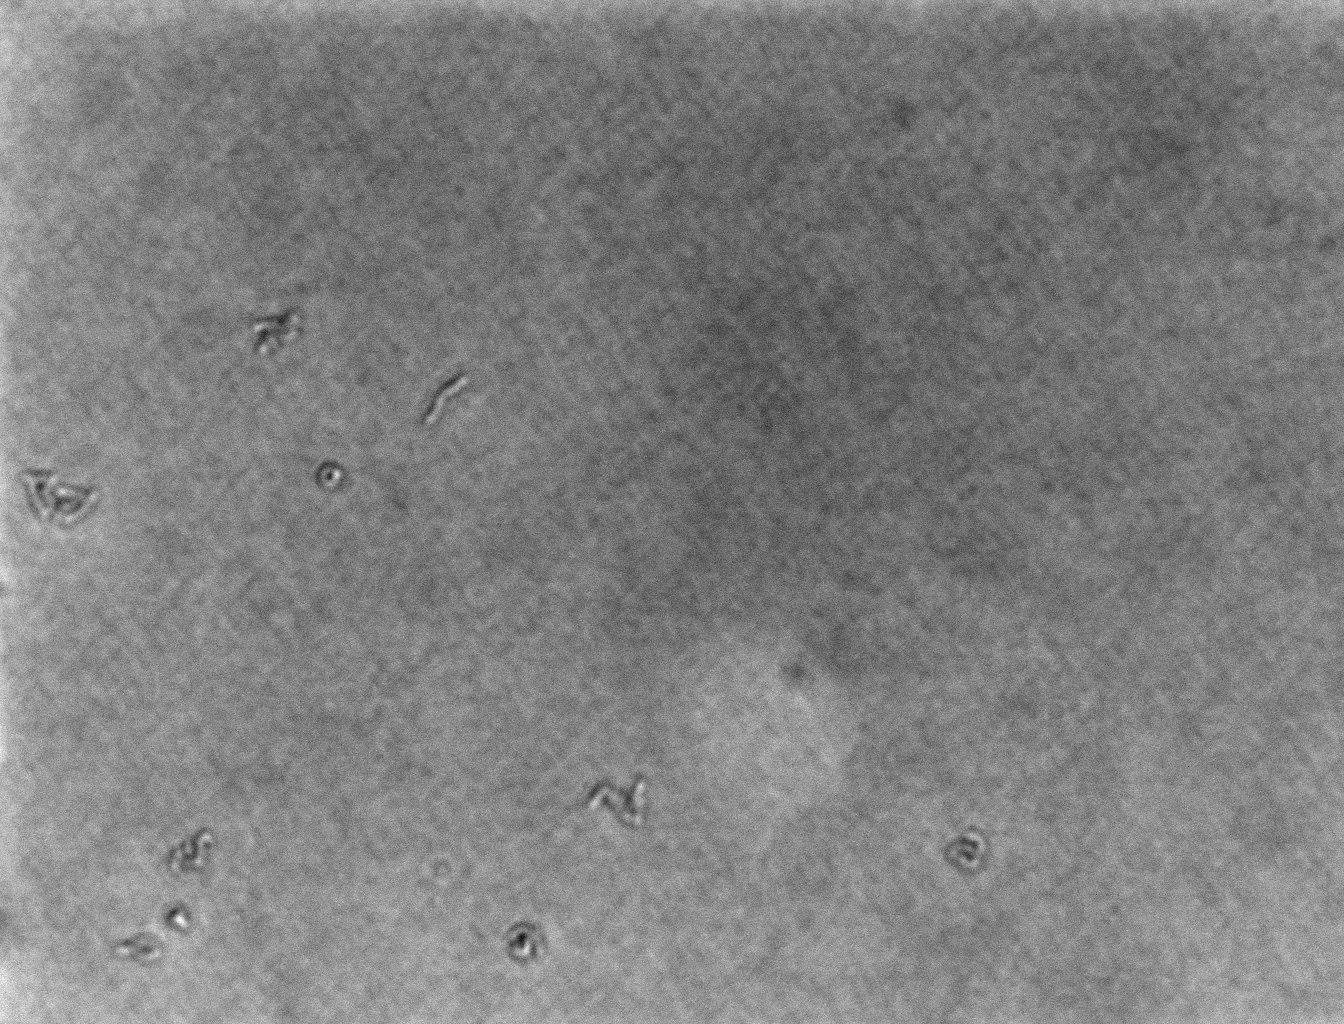
Brightfield microscopy, 60x objective, 3 h incubation